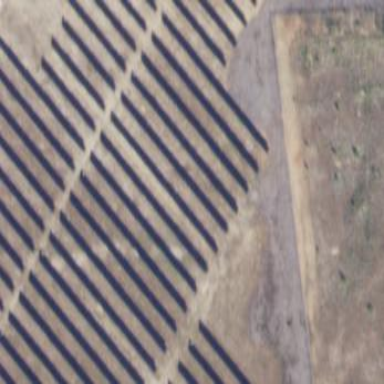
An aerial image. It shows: Solar power generator using photovoltaic panels.